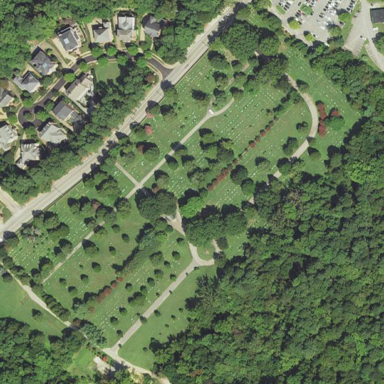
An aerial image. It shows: Cemetery.